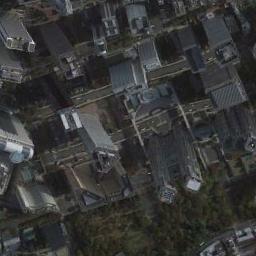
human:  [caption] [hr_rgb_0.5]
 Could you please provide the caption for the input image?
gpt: The commercial area is consist of many tall buildings next to the trees .

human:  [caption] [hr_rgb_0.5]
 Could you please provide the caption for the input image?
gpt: There is a road in the middle of the building .

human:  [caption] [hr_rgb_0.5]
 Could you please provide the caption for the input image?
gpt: In a business district there are many buildings of different heights and heights and several roads with many cars and some trees .

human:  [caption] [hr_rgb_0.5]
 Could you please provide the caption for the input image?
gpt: A commercial area has lots of high-rise buildings and some roads go through the commercial area .

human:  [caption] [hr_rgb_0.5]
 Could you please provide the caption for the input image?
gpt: There are some black buildings on a commercial area .